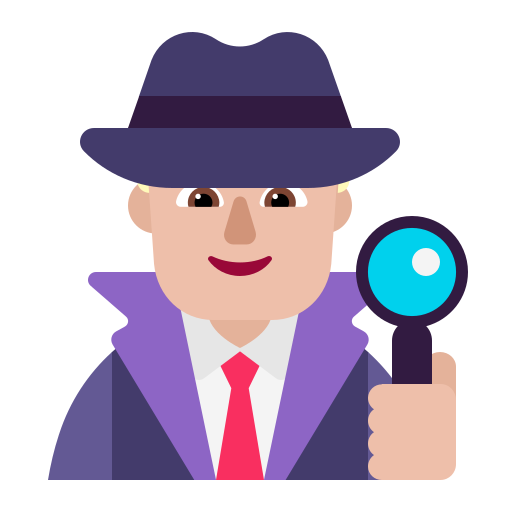
man detective flat  light